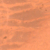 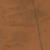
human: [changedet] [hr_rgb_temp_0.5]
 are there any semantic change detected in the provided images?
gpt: A vertical road has been realized in the desert.